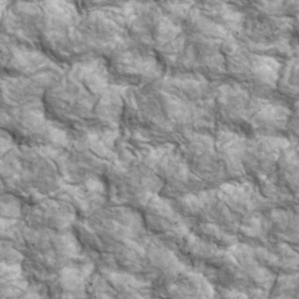
Label: non_frost